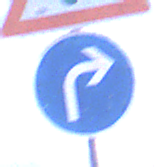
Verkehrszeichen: VorgeschriebeneFahrtrichtungRechts
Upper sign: Lichtzeichenanlage
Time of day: SunriseSunset
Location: Outdoor (Nature)
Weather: Clear
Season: NotSpecified
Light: Natural